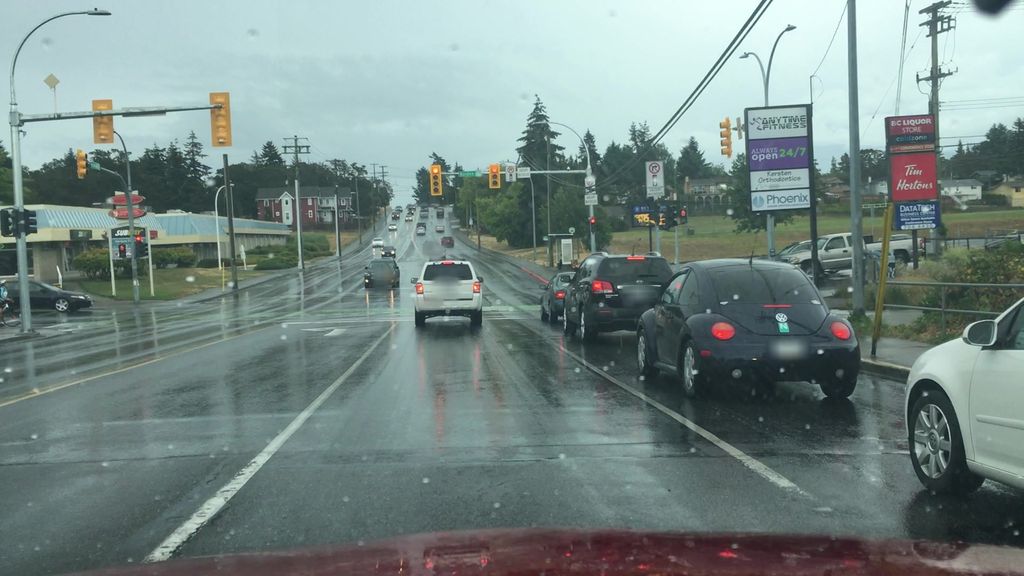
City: victoria